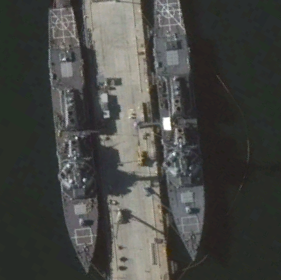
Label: destroyer